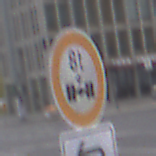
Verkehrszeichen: TatsaechlicheAchslast
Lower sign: RichtungsangabeDurchPfeile2
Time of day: MorningAfternoon
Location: Outdoor (Urban)
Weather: Overcast
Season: NotSpecified
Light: Natural